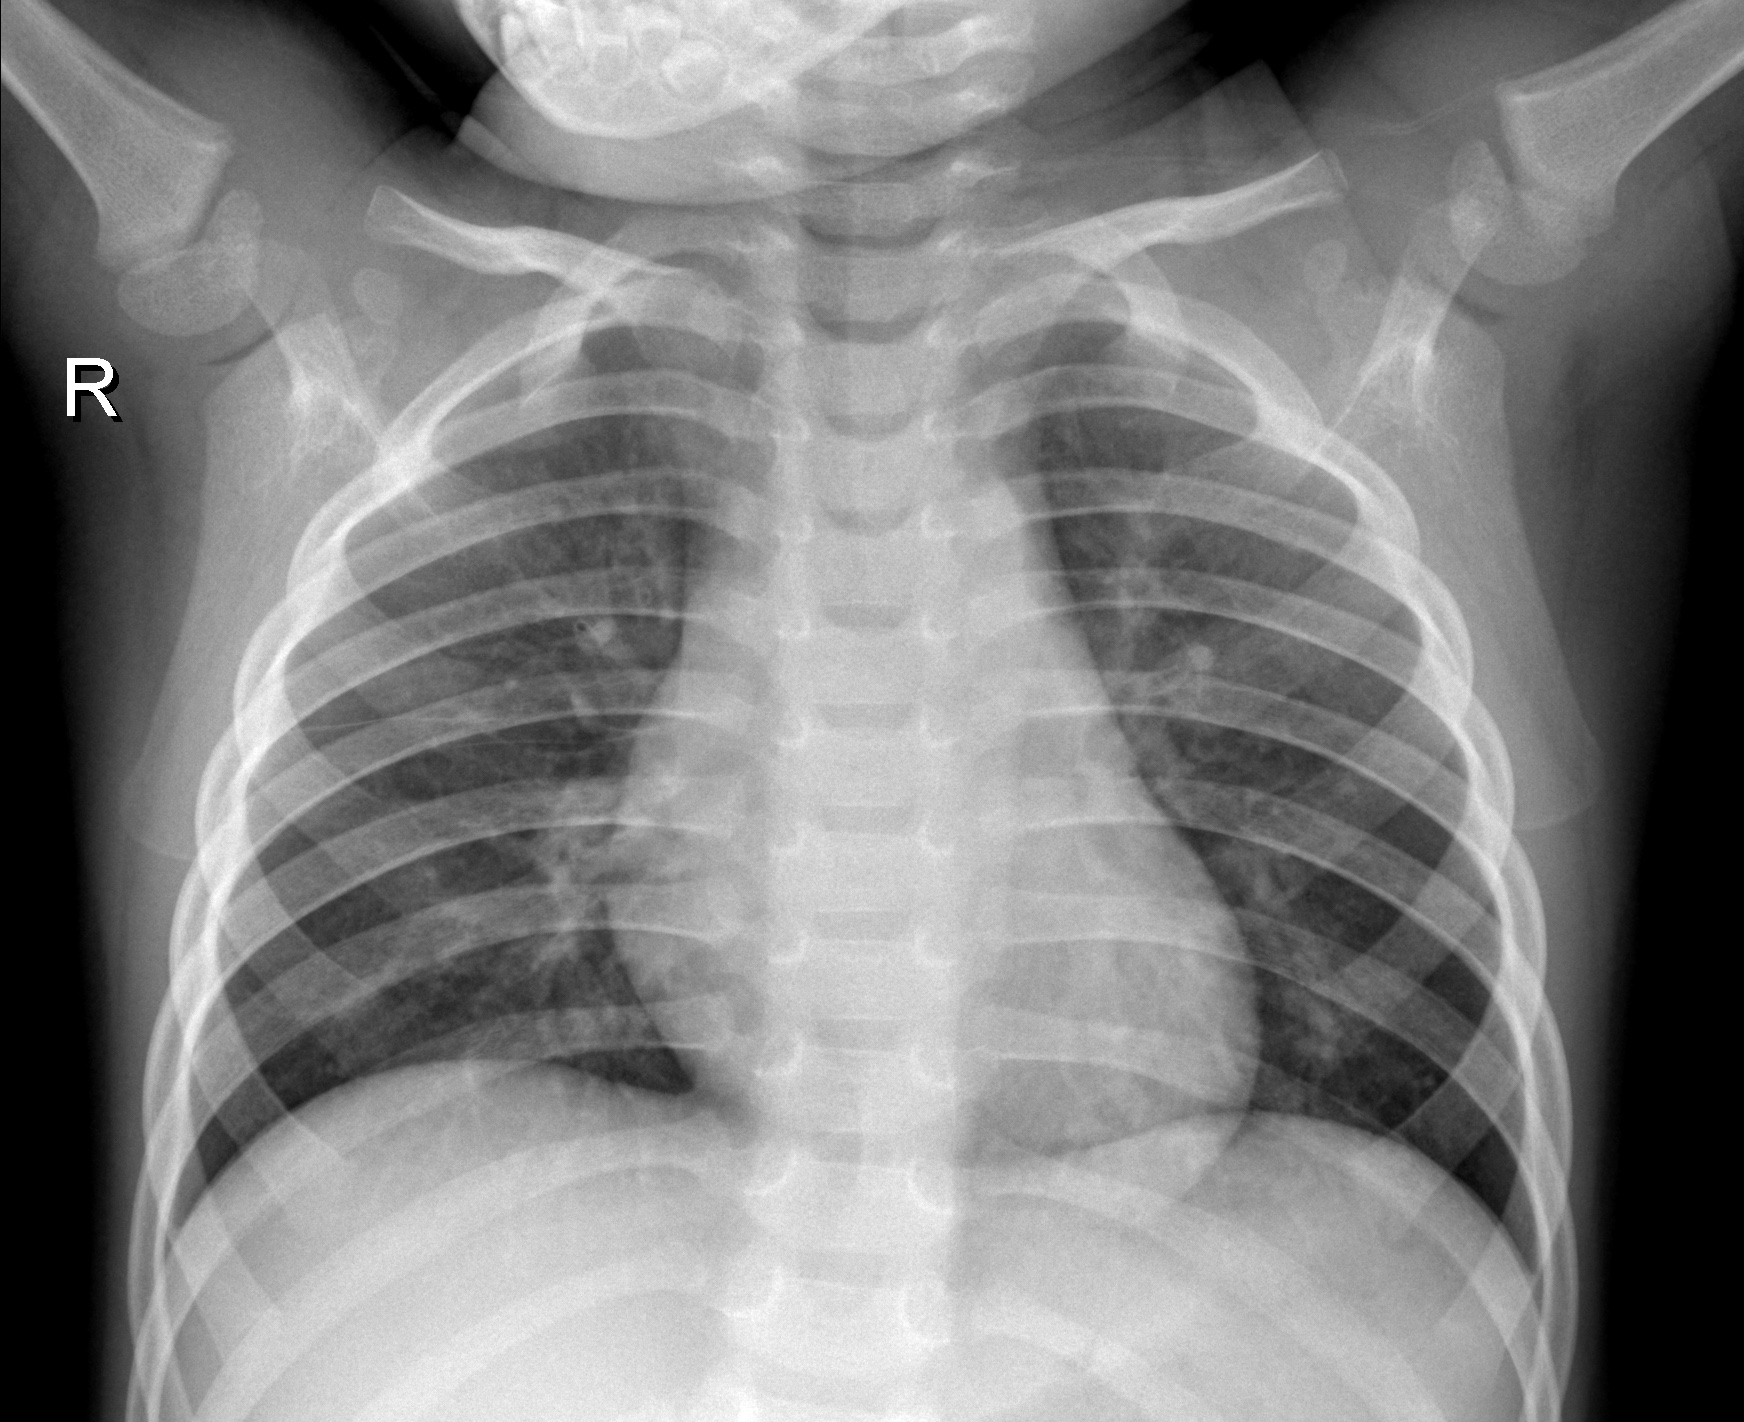
Diagnosis: NORMAL